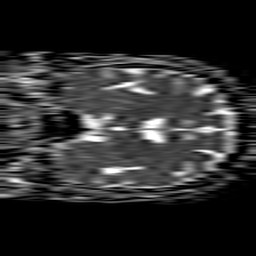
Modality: ADC
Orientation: coronal
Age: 63
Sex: female
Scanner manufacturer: philips
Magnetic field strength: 1.5 T
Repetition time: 4.6 s
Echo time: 0.08631 s